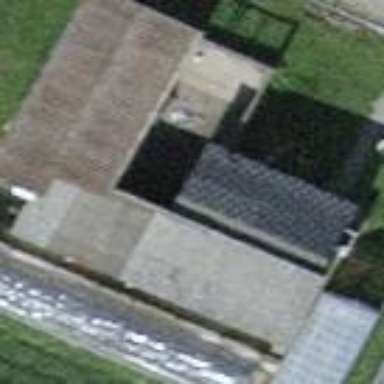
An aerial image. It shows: Shed.